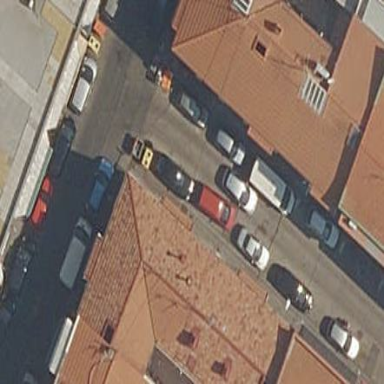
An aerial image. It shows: Residential building.